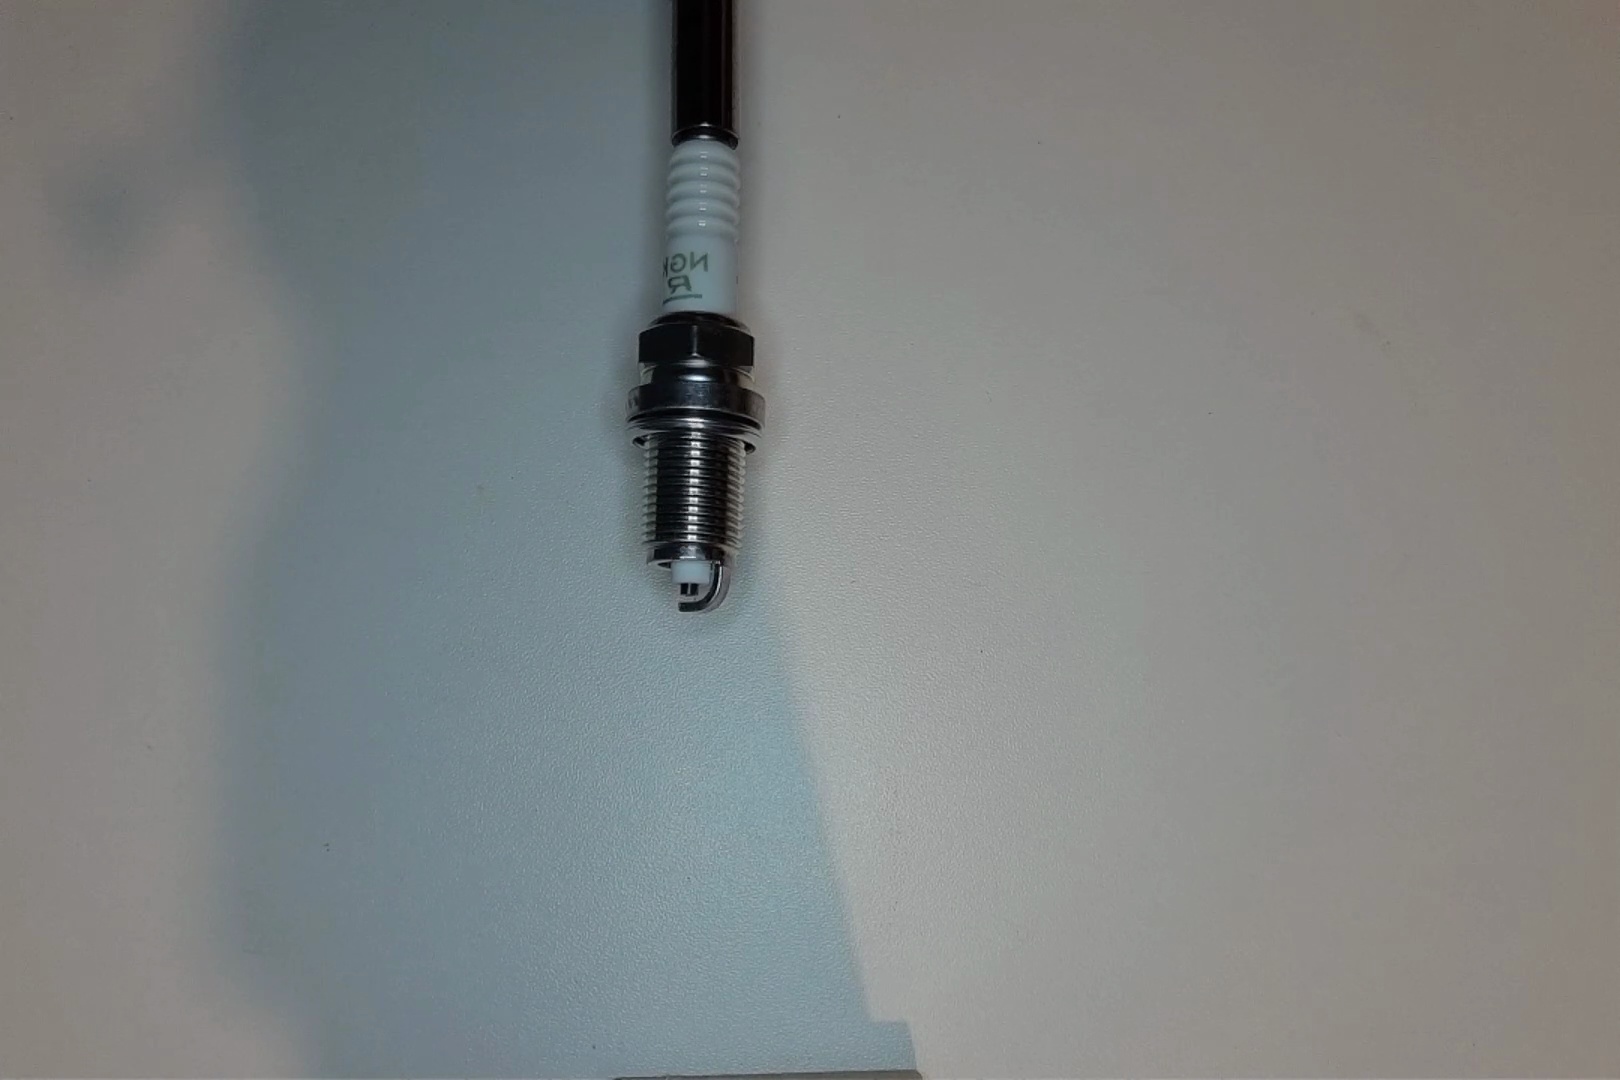
Label: no anomaly